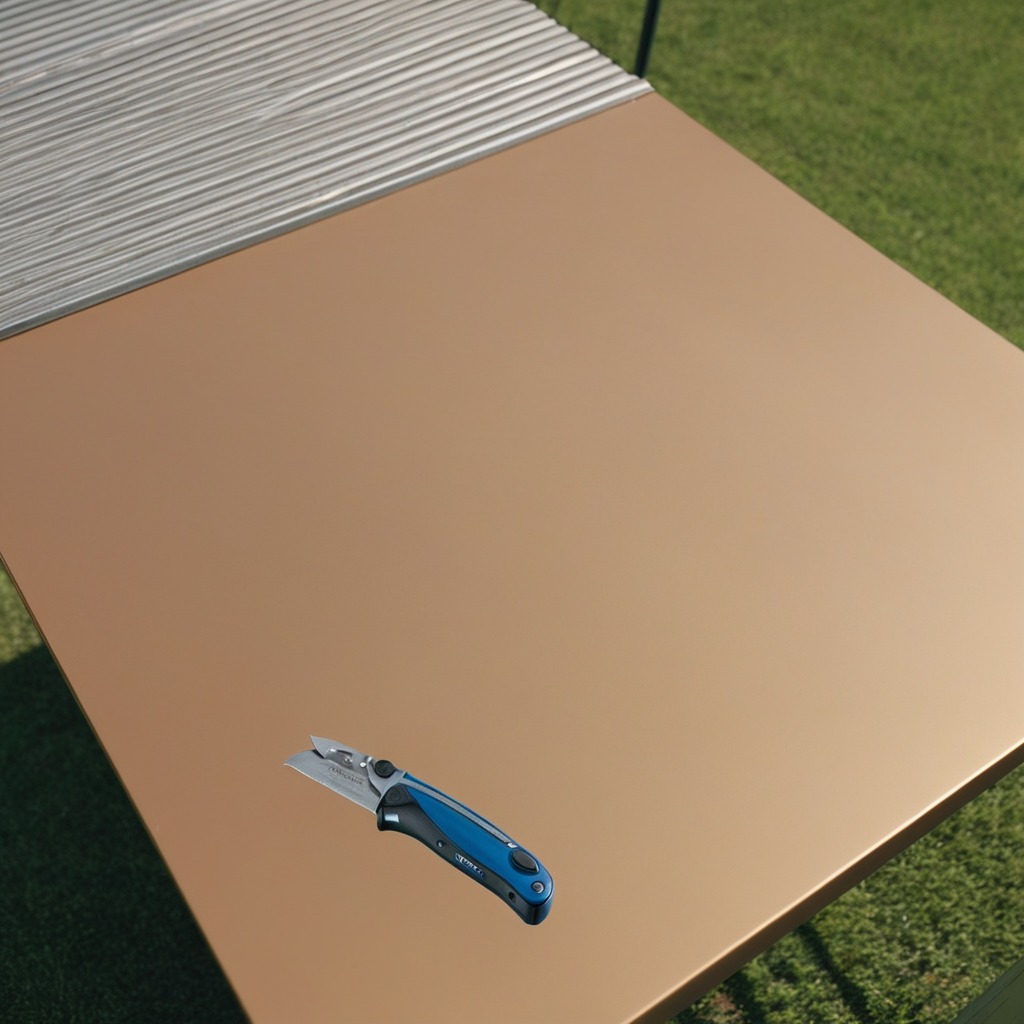
A utility knife lies on a clean utility table in a temporary outdoor tool station afternoon light present textured surface